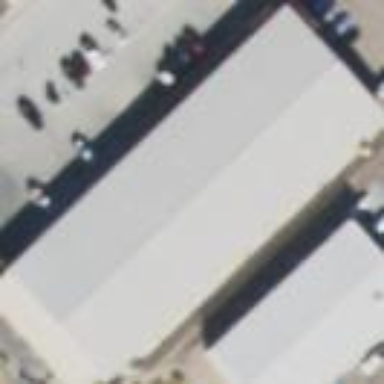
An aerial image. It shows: Hardware shop located within building.